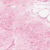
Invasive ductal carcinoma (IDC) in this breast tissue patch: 0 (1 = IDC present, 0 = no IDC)